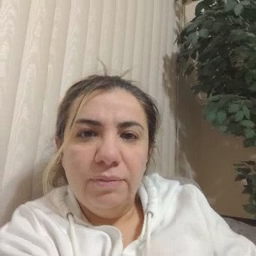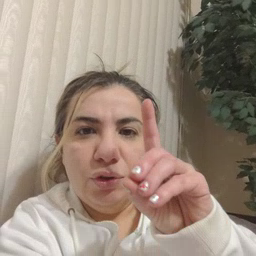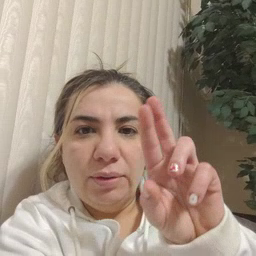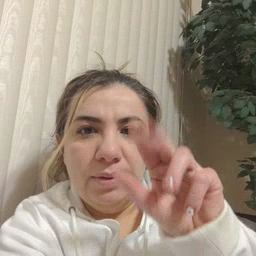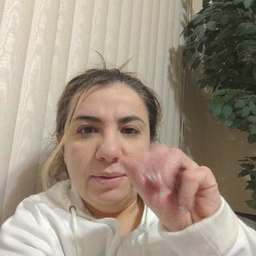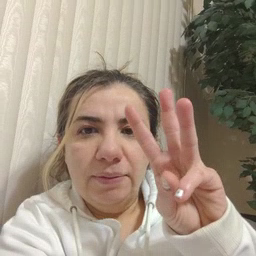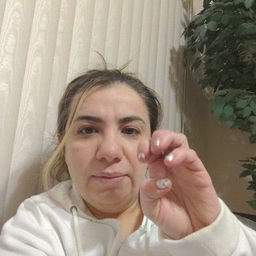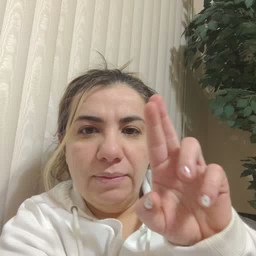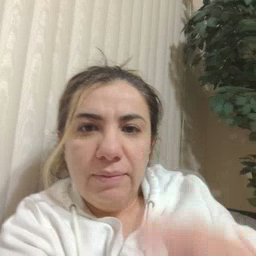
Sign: drawer